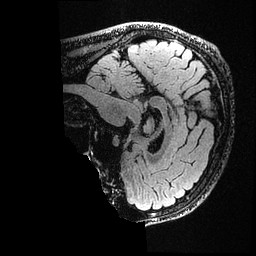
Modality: FLAIR
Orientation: sagittal
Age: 33
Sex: male
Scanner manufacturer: ge
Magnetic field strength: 3 T
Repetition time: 4.802 s
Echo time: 0.1163 s